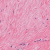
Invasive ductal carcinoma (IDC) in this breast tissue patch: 0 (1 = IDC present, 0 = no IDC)